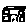
Label: house